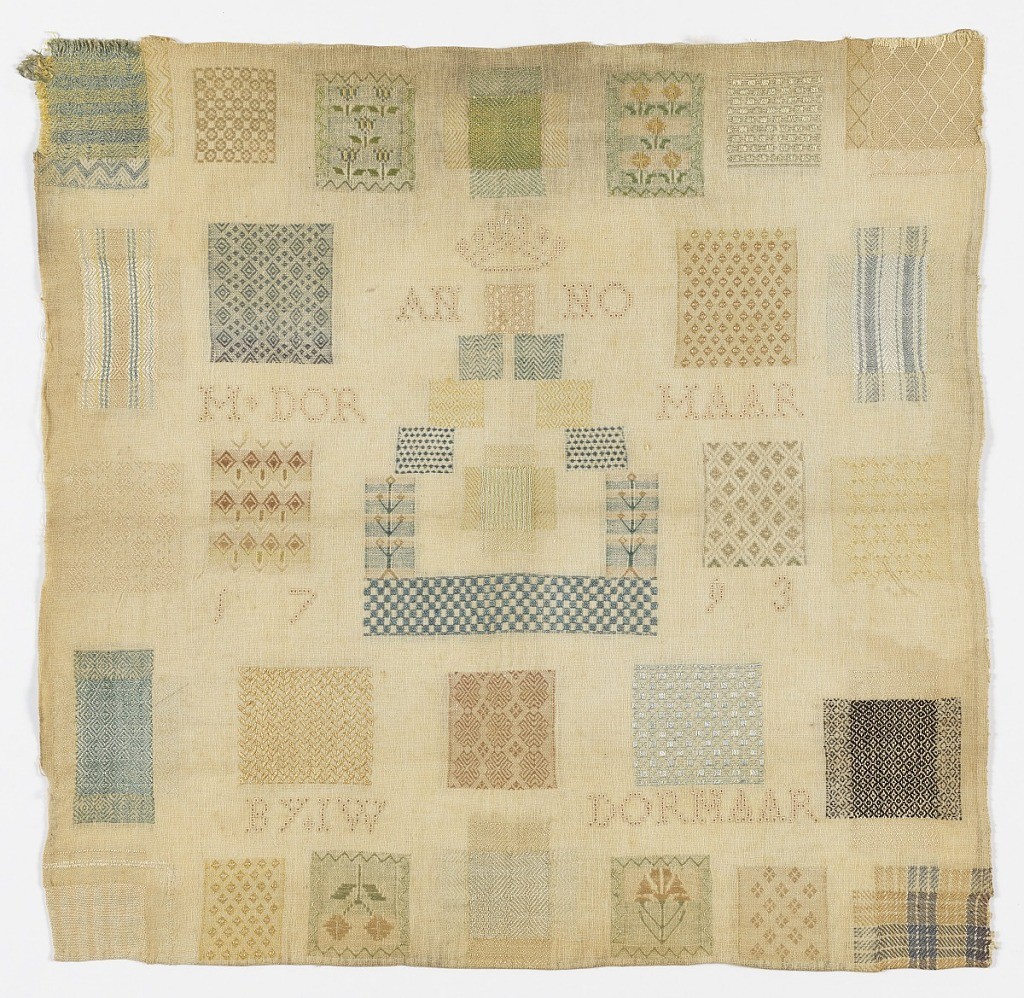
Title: Sampler
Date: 1793
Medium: silk embroidery on cotton foundation Technique: running (pattern darning) and eyelet stitches on plain weave
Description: Seven darning crosses, four darning corners, twenty-six darning patches.